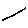
Label: line